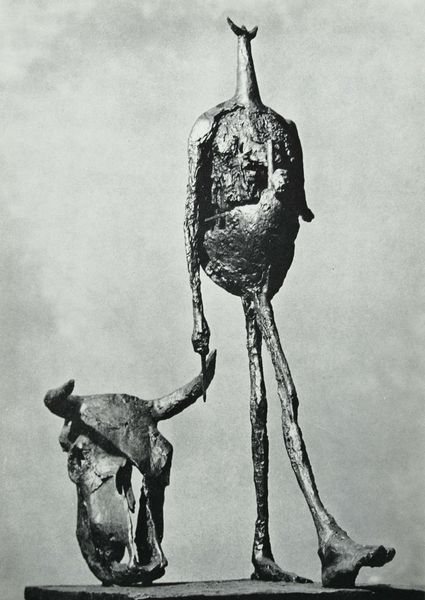
Titel: Tauromachie, Stierkampf
Künstler: Germaine Richier
Schlagwörter: fuß, hand, himmel, kopf, körper, mann, kubismus, grau, schwarz, weiss, arm, mensch, schädel, sockel, stehen, horn, gehen, kind, skulptur, statue, beine, zwei, moderne, abstrakt, modern, kuh, rind, figuren, bezug, metall, bronze, plastik, plinthe, podest, max ernst, foto, fotografie, knochen, zinn, dali, schwarzweiss, klassische moderne, schritt, skelett, picasso, schreitend, aussen, hörner, guss, stier, erz, stierkopf, kopflos, avantgarde, plattform, fotografoe, giacometti, skukptur, klassische, skull, kopfloser gott, ochsenschädel, schäfel